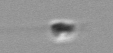
Label: flagellate_morphotype3